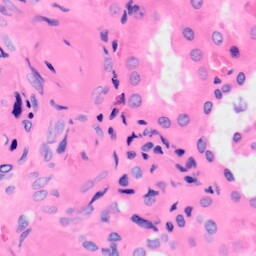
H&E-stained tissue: Kidney